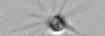
Label: Calciopappus